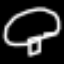
Label: mushroom